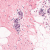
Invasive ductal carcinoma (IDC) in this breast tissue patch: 0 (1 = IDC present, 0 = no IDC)